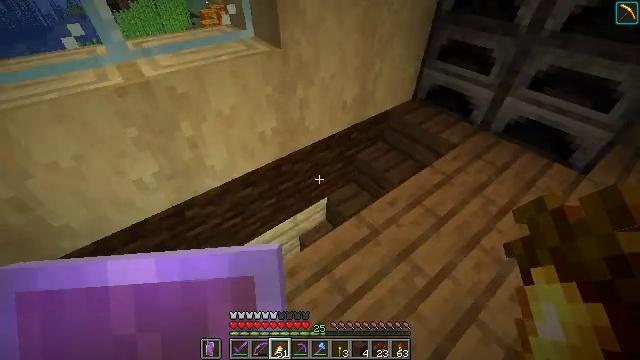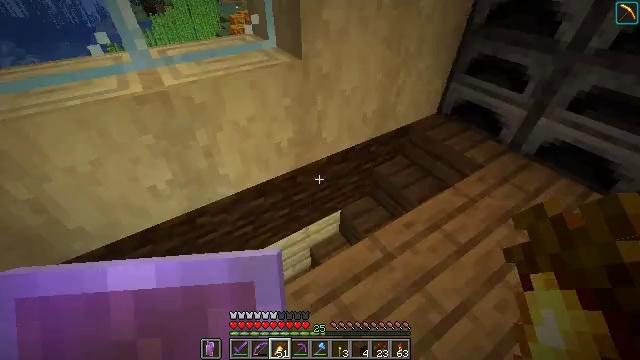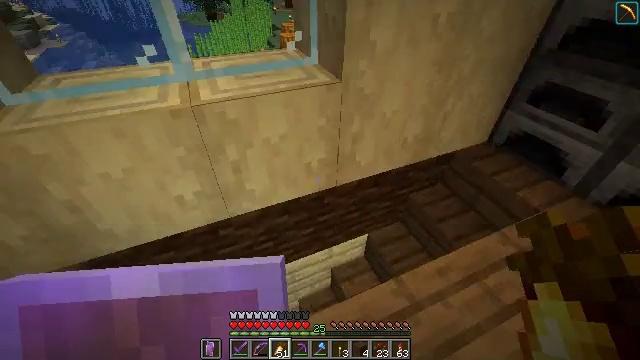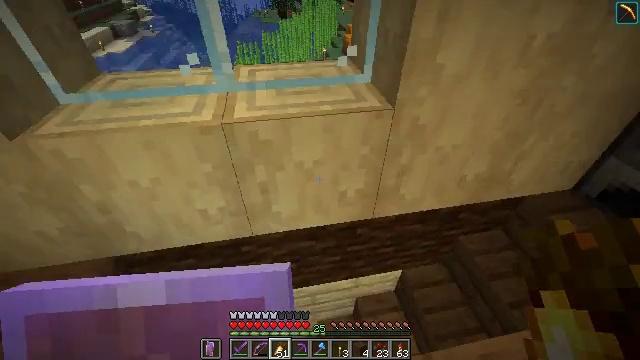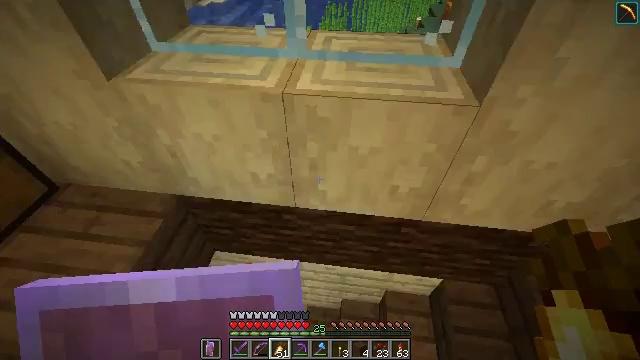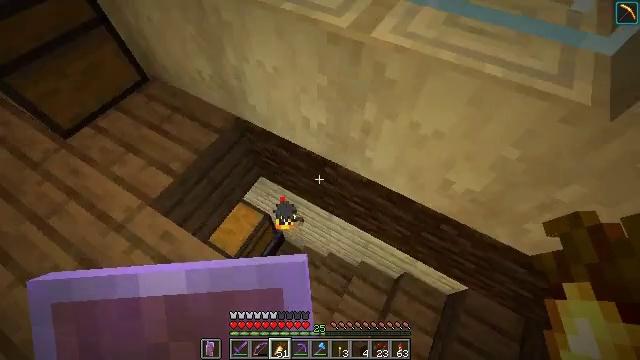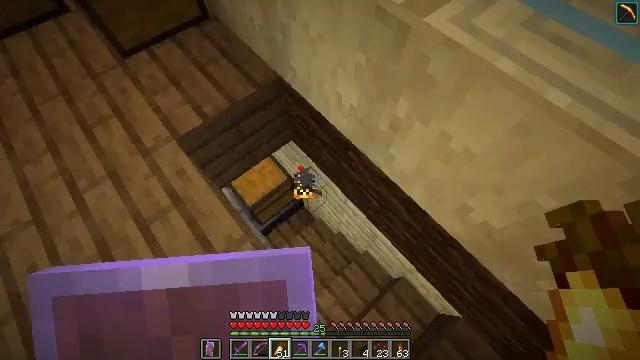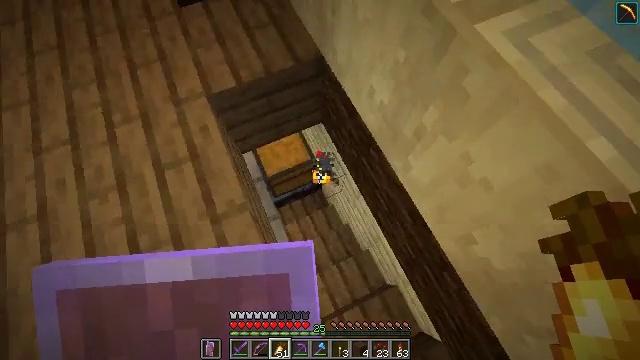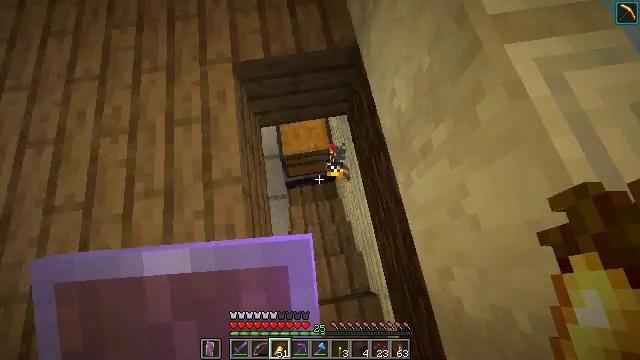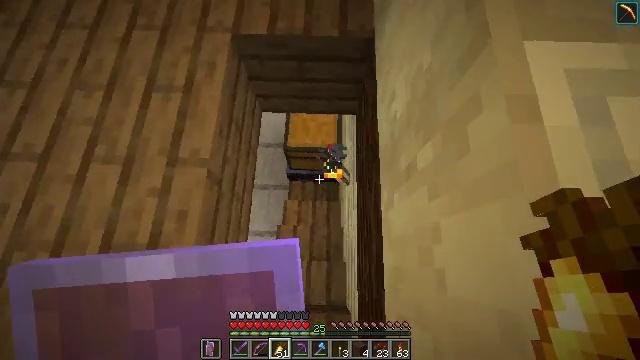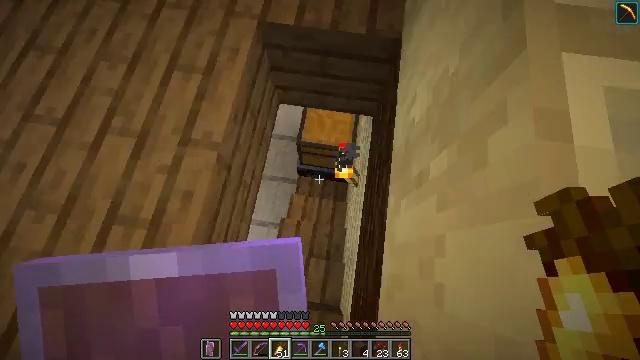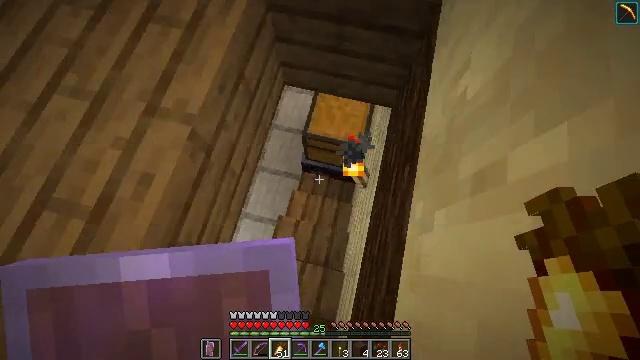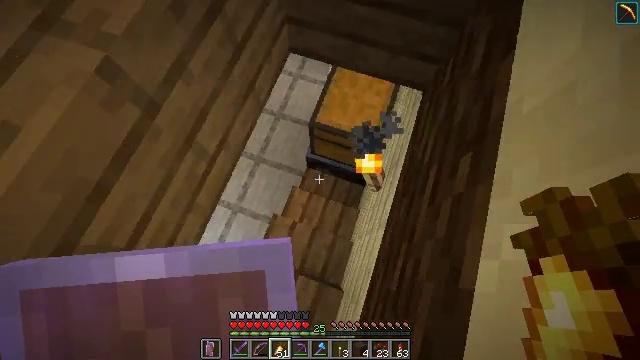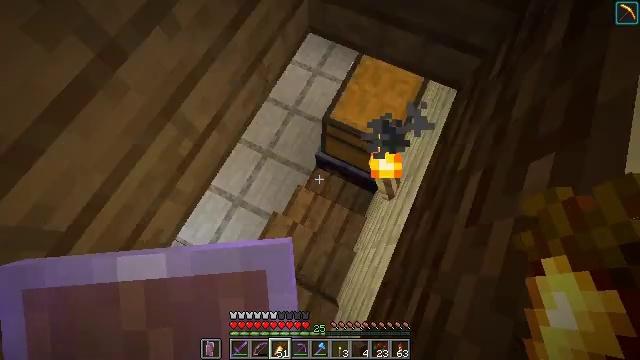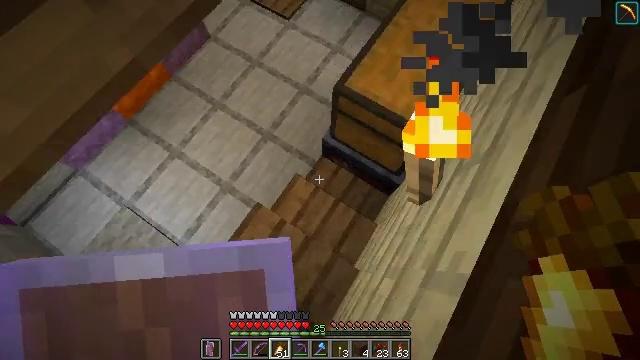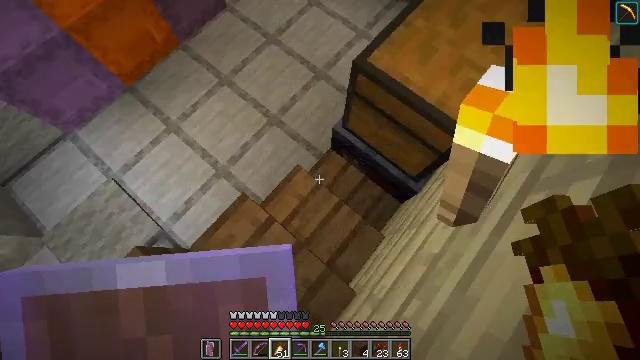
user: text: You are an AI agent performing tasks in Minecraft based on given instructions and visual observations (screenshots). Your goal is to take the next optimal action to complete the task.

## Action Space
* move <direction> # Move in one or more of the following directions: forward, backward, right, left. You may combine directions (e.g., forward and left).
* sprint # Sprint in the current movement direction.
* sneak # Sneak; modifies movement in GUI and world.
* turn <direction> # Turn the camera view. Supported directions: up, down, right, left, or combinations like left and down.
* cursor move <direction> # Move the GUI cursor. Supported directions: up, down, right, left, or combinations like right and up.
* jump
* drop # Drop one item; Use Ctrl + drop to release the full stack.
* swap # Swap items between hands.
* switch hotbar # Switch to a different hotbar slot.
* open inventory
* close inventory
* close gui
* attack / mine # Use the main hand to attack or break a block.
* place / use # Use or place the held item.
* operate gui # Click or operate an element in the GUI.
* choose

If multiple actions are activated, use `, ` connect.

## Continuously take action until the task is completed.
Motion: motion action
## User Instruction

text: Combine materials to craft brown concrete powder.
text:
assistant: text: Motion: move forward, turn left and up
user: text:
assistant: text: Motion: move forward, turn left and up
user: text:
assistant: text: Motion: move forward and move right, turn left
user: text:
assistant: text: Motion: move forward and move right, turn left and down
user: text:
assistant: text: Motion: move forward and move right, turn left and down
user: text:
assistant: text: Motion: move forward and move right, turn left and down
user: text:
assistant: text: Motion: move forward and move right, turn left and down
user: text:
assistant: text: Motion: move forward and move right, turn left and down
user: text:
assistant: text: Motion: move forward and move right, turn left
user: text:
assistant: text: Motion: move forward and move right, turn left
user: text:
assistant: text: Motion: move forward and move right, turn left
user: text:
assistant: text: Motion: move forward and move right, turn left
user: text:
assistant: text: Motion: move forward and move right, turn left
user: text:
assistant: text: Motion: move forward and move right, turn left
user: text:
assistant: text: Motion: move forward and move right, turn left
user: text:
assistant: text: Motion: move forward and move right, turn left
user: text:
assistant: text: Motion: move forward and move right, turn left and up
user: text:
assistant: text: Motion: move forward, turn left and up
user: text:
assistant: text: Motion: move forward, turn left and up
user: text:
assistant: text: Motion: move forward, turn left and up
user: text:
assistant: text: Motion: move forward, turn left and up
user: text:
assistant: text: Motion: move forward, turn left and up
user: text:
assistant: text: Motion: move forward, turn left and up
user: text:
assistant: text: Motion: move forward, turn left and up
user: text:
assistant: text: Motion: move forward, turn left and up
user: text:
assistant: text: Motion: move forward, turn left and up
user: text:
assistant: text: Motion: move forward, turn left and up
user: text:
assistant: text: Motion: move forward, turn up
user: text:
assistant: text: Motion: move forward, turn up
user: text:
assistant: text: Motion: move forward, turn right and up